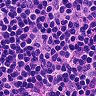
Metastatic tissue present: no